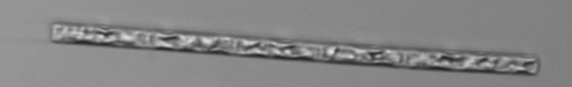
Label: Leptocylindrus